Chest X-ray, AP view. Patient: 67 years old, sex F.
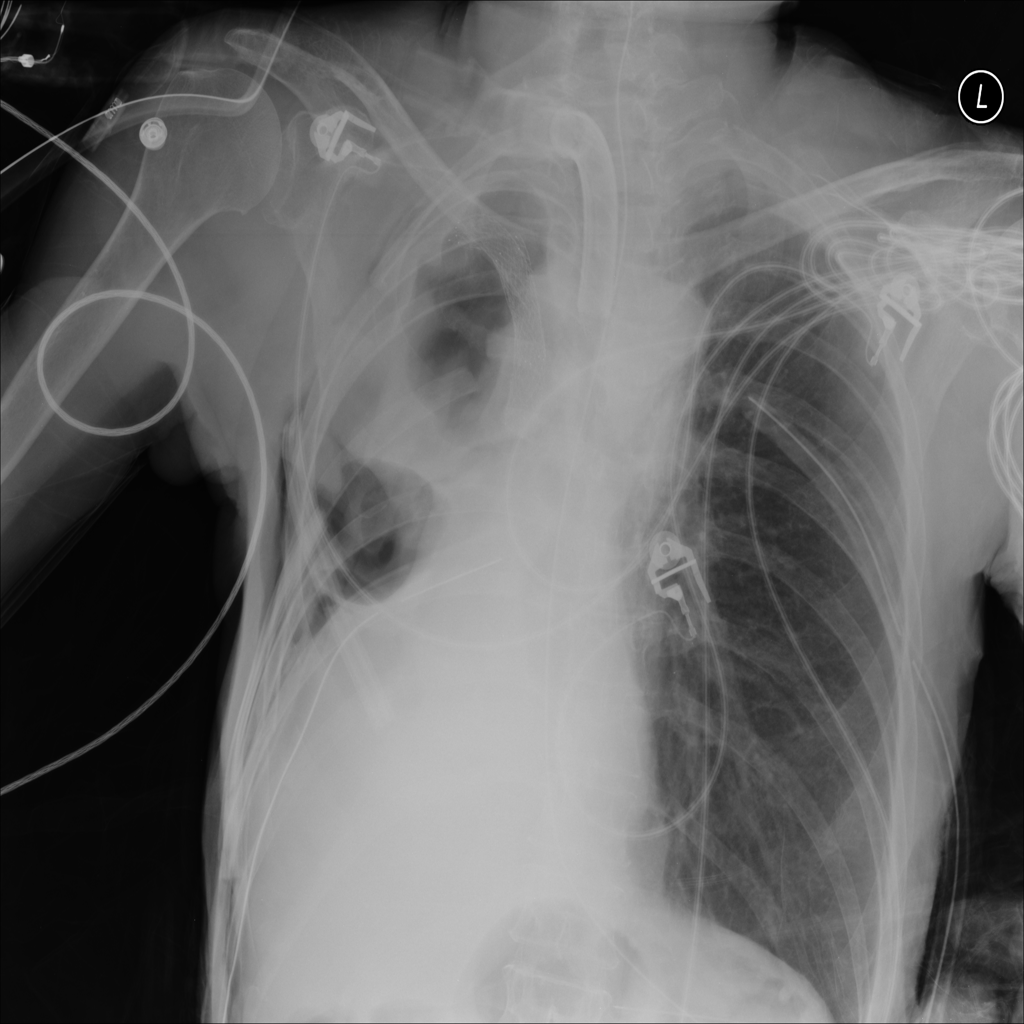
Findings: No Finding